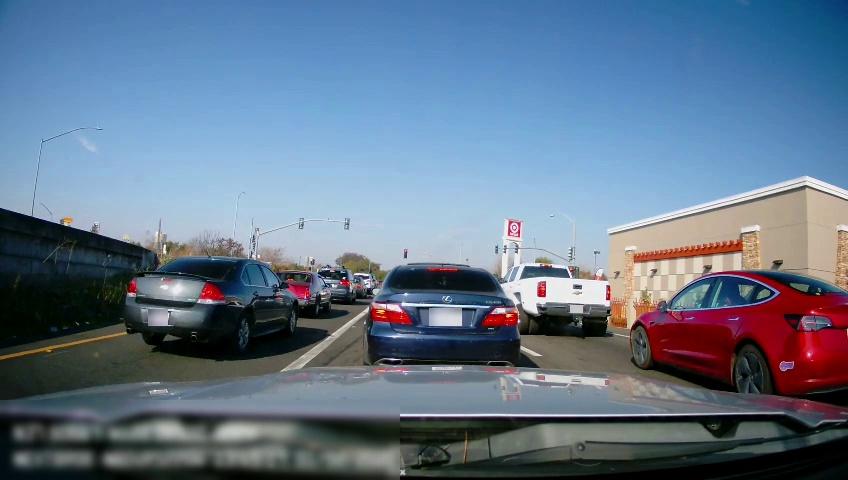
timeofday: Day
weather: Sunny
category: Drivable Space
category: Vehicles | SUV
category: Vehicles | Car
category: Vehicles | SUV
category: Vehicles | Car
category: Vehicles | Car
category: Vehicles | Truck
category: Vehicles | Car
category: Vehicles | Car
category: Lanes | Alternate Lane
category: Lanes | Current Lane
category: Lanes | Current Lane
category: Lanes | Alternate Lane
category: Traffic | Lights
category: Traffic | Lights
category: Traffic | Lights
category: Traffic | Lights
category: Traffic | Lights
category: Traffic | Lights
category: Traffic | Lights